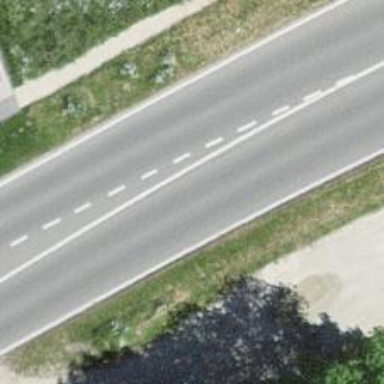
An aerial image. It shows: Primary road with asphalt surface.